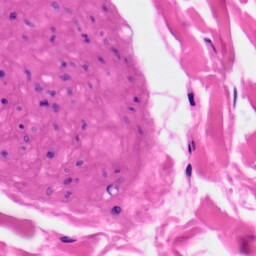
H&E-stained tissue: Skin